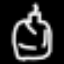
Label: hourglass